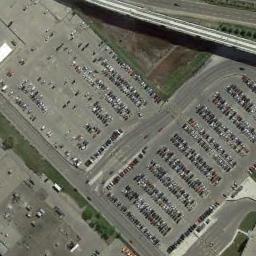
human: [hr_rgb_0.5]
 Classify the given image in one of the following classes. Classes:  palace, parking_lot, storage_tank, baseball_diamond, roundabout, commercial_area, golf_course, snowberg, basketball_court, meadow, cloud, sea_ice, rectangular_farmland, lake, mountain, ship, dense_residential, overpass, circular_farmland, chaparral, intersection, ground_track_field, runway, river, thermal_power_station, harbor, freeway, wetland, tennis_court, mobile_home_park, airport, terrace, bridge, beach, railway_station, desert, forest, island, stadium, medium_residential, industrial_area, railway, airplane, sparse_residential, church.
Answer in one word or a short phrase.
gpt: parking_lot